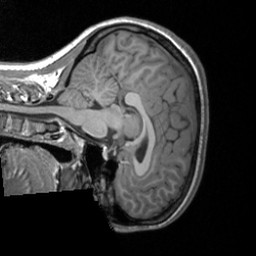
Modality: T1w
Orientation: sagittal
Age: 23
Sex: female
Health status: healthy
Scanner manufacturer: siemens
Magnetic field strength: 3 T
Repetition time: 1.9 s
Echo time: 0.00226 s